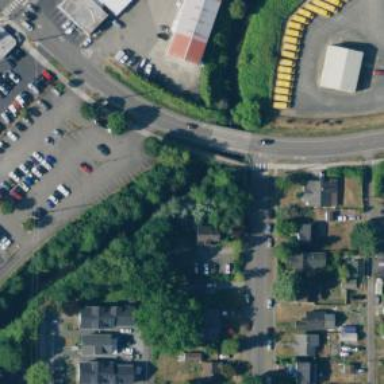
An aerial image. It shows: Residential road with asphalt surface and bridge. The road has separate sidewalk.